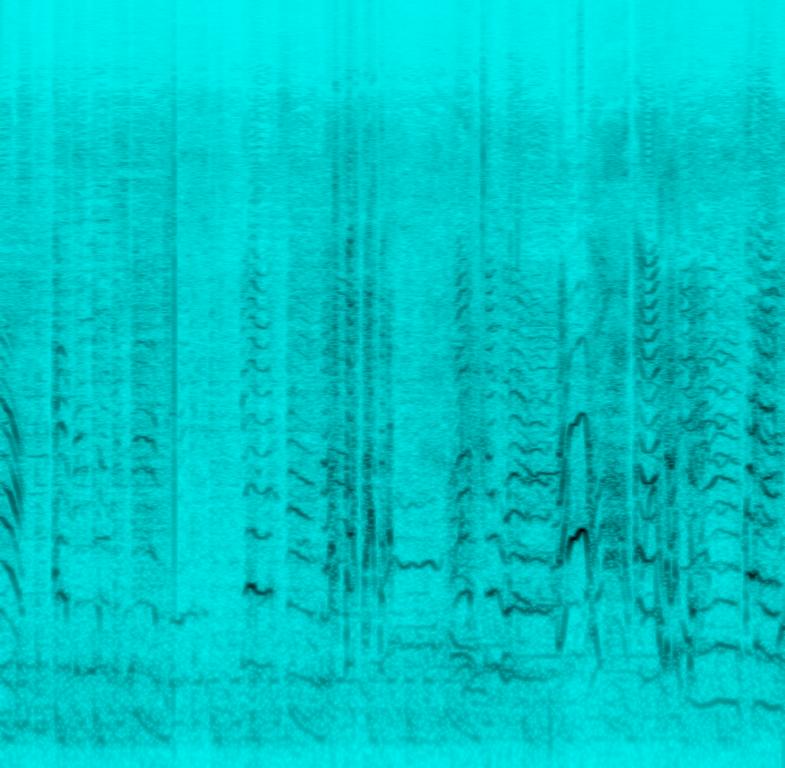
A background song is being played containing a female voice singing along to a synthesizer pluck melody and a digital drum with a big deep kick sound. Kids are singing along and laughing when a male voice starts singing along in a higher key. This song may be playing while enjoying time with your family.